Interaction volume radius: 10 \u00c5
Interaction volume height: 25 \u00c5
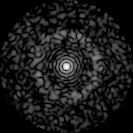
Disorder parameter: 0.8261